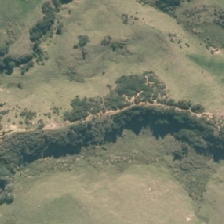
Land cover: grose_broom